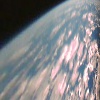
Label: cloud